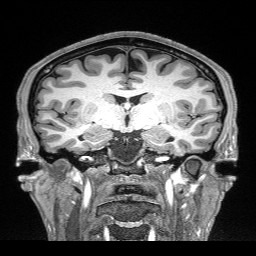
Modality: T1w
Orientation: sagittal